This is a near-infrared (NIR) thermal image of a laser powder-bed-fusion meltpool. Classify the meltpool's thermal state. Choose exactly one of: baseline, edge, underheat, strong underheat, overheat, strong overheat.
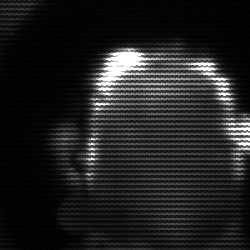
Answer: baseline